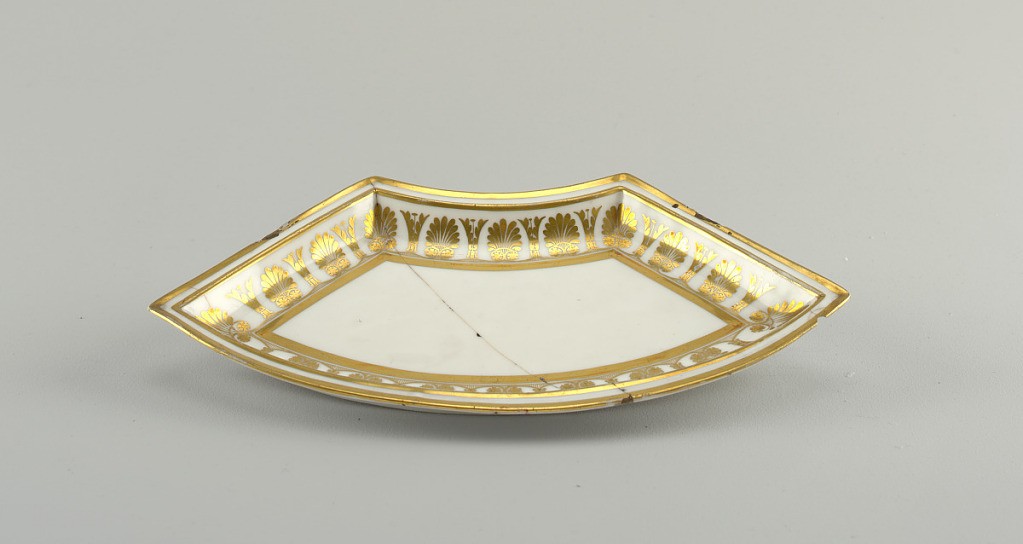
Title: Dish
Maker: Meissen Porcelain Manufactory, German, active from 1710 to the present
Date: ca. 1810
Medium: hard paste porcelain, gold
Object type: dish
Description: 1926-22-506-f: White, with stylized palmettes in gilt. A) circula...